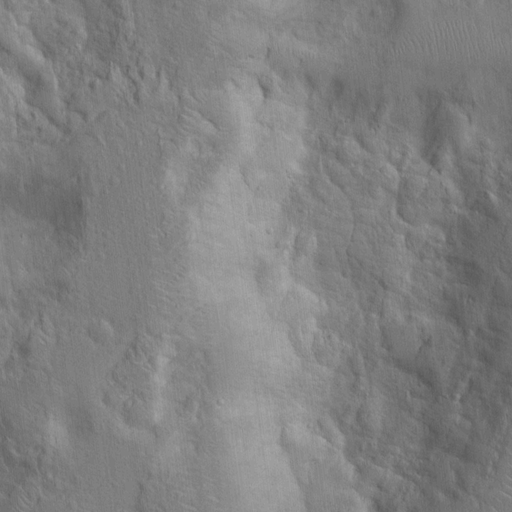
Classes present: Background, Cone